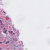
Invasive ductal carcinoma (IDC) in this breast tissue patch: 1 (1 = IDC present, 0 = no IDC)